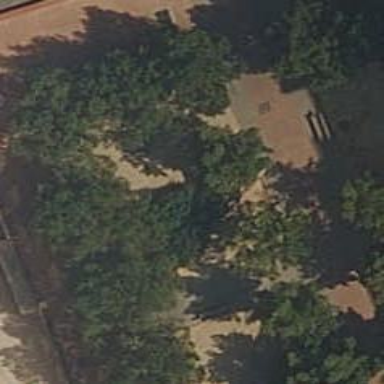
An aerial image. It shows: Picnic table located in leisure land area.